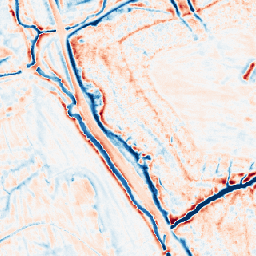
Category: edge_preserving
Decomposition family: bilateral
Decomposition parameters: d: 15
sigma_color: 50
sigma_space: 150
Upsampling method: nearest
Upsampling parameters: scale: 8
Upsampling scale: 8